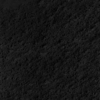
Label: not_dusty